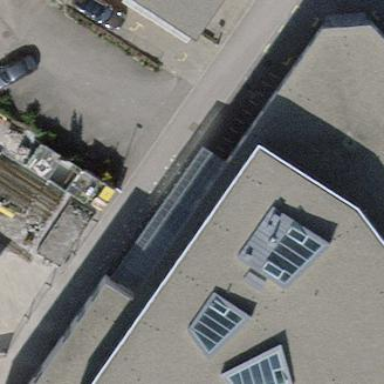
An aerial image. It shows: View of roof of building.